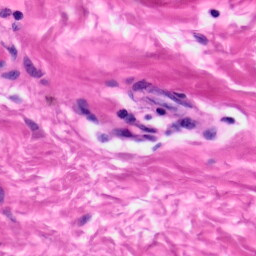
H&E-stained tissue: Skin